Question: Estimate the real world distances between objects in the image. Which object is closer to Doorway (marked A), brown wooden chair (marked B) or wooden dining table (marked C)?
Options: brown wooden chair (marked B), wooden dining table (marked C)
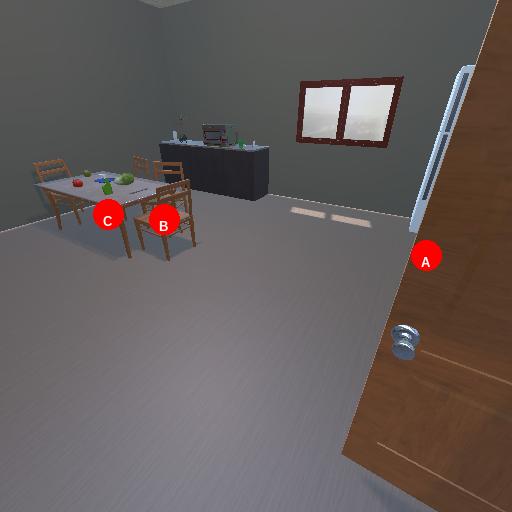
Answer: brown wooden chair (marked B)